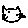
Label: cat